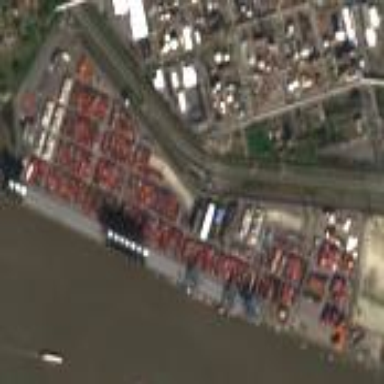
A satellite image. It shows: Industrial area used as container terminal.